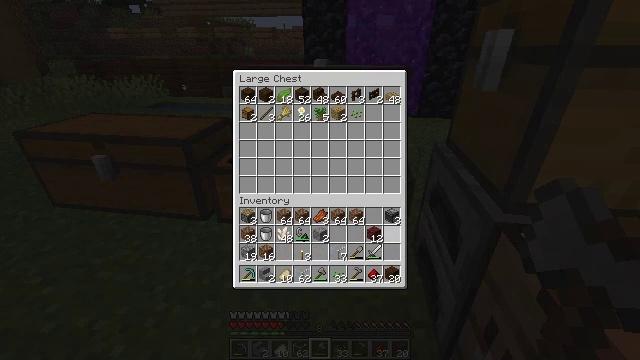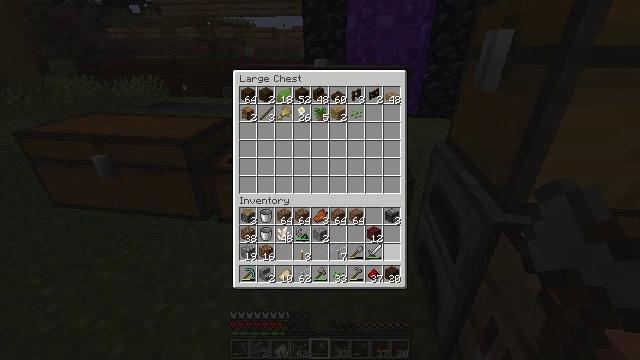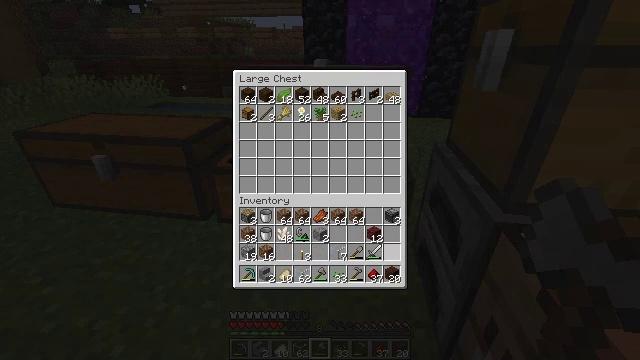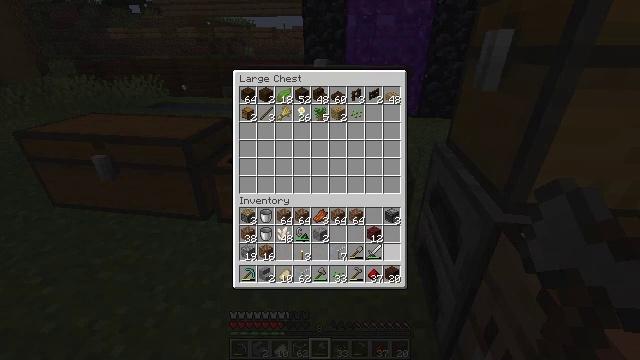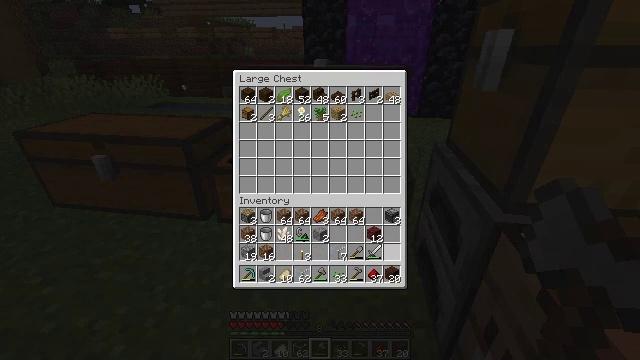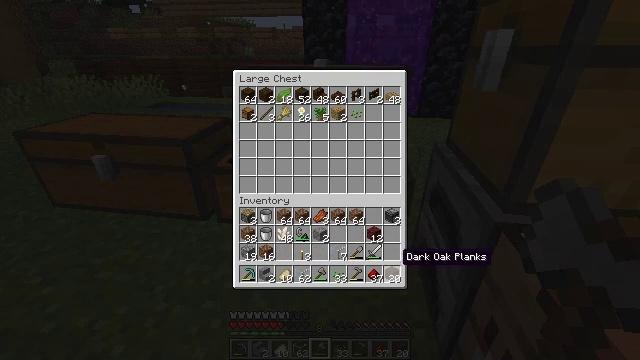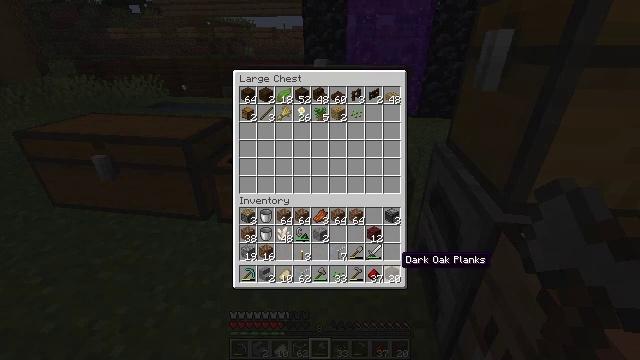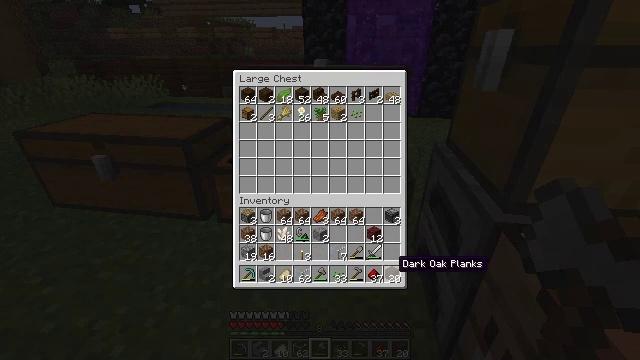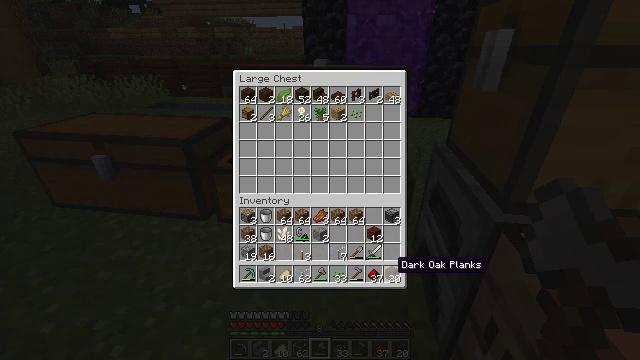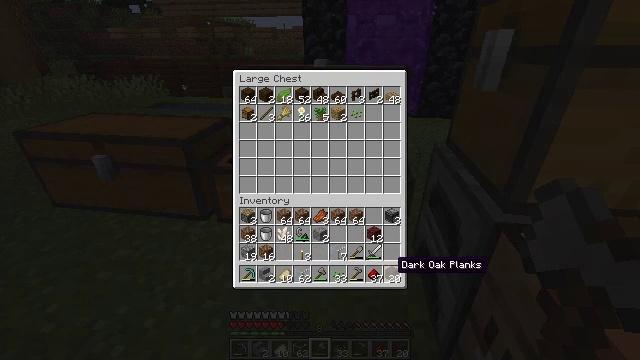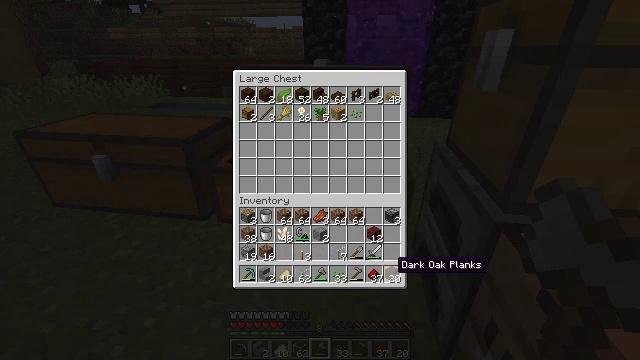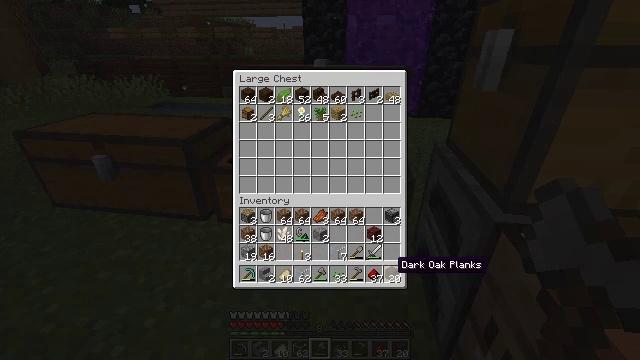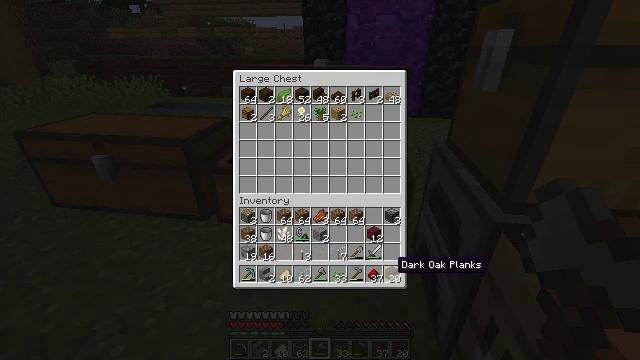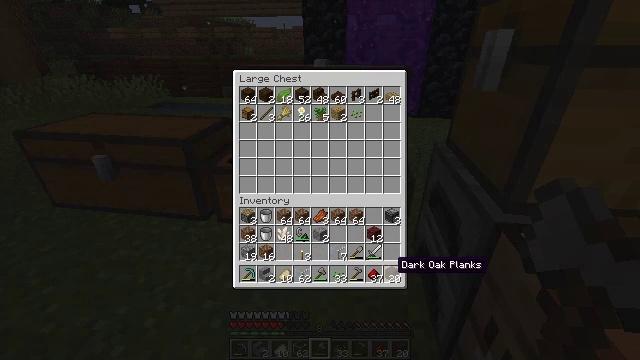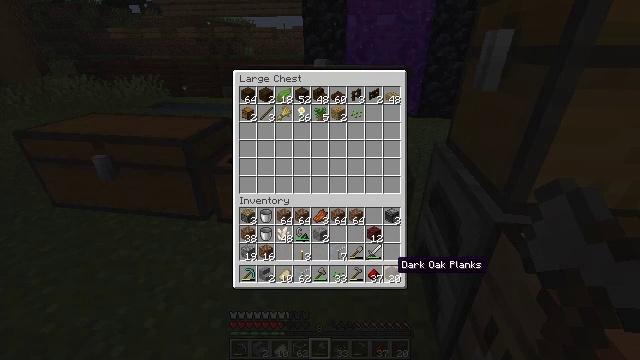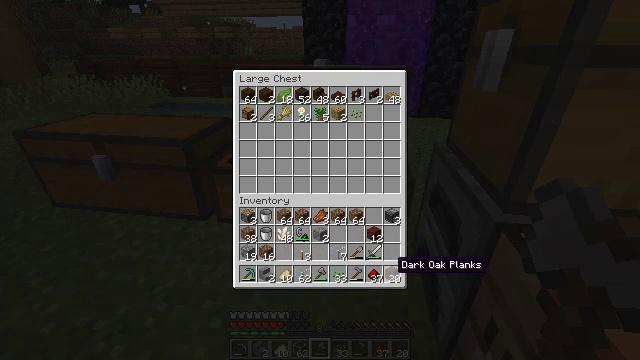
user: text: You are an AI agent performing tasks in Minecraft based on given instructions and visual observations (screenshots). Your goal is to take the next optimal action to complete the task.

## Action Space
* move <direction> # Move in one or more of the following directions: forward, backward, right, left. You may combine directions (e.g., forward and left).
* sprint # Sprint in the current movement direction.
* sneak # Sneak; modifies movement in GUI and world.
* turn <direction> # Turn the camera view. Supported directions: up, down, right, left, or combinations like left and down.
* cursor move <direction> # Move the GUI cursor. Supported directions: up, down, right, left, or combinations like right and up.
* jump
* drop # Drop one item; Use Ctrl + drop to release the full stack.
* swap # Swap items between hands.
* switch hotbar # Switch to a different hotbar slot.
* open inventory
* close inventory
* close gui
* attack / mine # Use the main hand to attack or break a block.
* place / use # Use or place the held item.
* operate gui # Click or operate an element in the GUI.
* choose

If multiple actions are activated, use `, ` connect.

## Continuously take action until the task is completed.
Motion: motion action
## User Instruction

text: Create a dark oak trapdoor using dark oak planks.
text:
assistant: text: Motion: sneak, turn down
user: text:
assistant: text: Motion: sneak
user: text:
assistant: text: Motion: sneak
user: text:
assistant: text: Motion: sneak
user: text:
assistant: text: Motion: sneak
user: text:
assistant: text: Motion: sneak
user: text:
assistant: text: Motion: sneak
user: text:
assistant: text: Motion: sneak
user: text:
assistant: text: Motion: sneak
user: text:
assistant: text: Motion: sneak
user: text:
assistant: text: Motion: sneak
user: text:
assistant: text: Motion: sneak
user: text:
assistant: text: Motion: sneak
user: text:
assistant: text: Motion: sneak
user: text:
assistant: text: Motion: sneak
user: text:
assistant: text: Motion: no_op
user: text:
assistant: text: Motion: no_op
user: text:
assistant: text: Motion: no_op
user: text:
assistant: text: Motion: no_op
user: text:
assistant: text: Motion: no_op
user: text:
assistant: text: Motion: no_op
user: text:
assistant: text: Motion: no_op
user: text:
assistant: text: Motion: no_op
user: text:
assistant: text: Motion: no_op
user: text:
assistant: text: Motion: no_op
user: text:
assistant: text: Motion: no_op
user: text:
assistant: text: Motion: no_op
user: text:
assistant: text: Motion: no_op
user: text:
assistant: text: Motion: no_op
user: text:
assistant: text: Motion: no_op